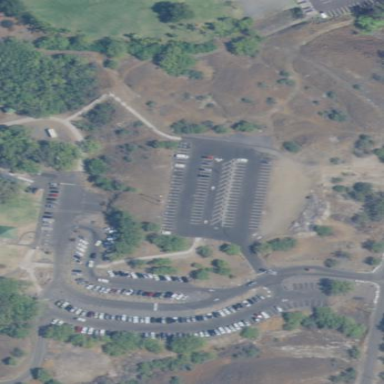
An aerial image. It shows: Parking area.